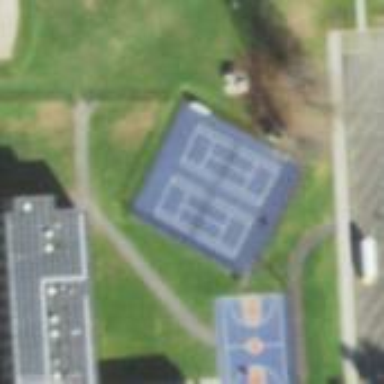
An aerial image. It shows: Tennis court on the leisure land pitch.